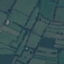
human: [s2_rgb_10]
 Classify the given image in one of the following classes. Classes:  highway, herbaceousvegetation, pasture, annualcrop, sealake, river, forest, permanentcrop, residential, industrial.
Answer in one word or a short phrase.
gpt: Pasture